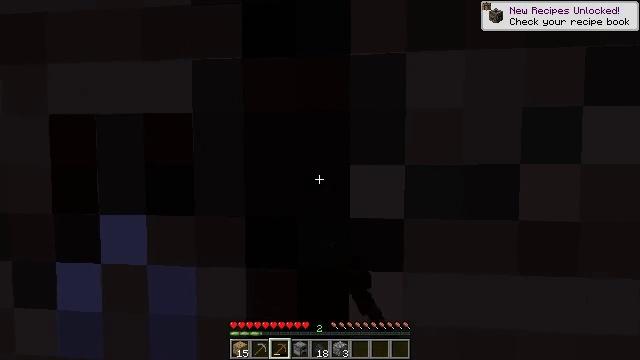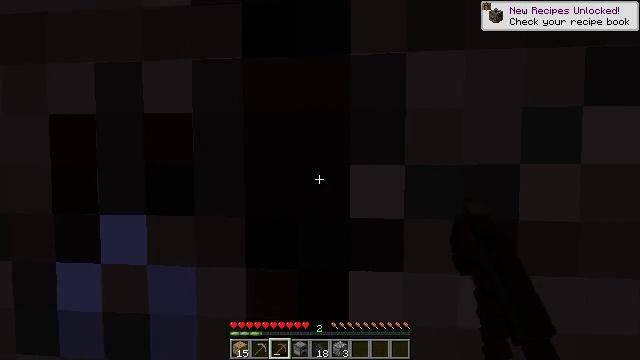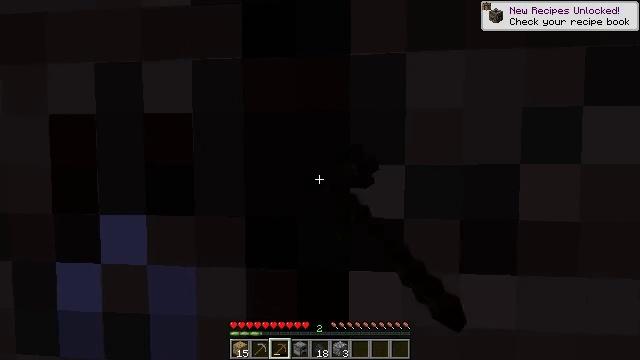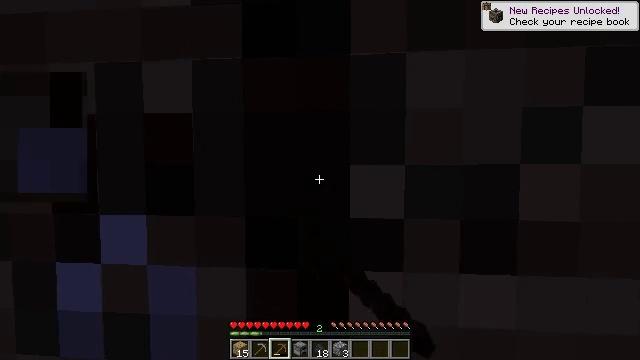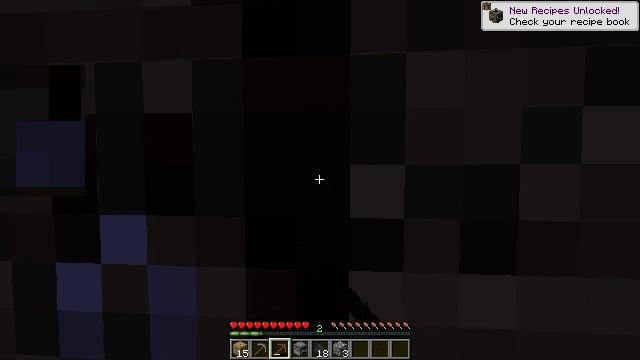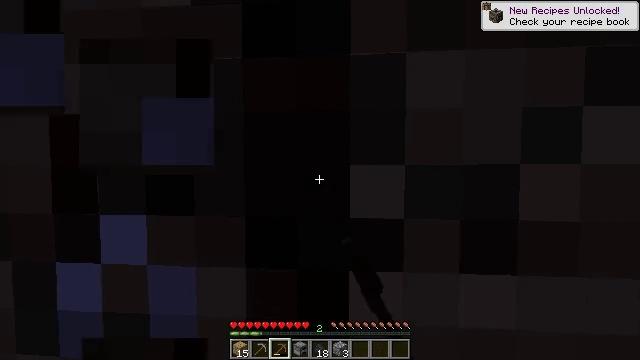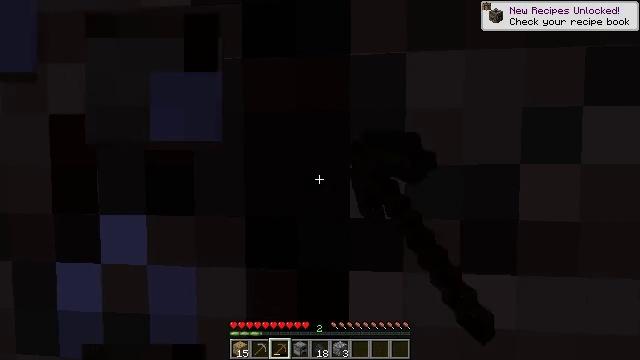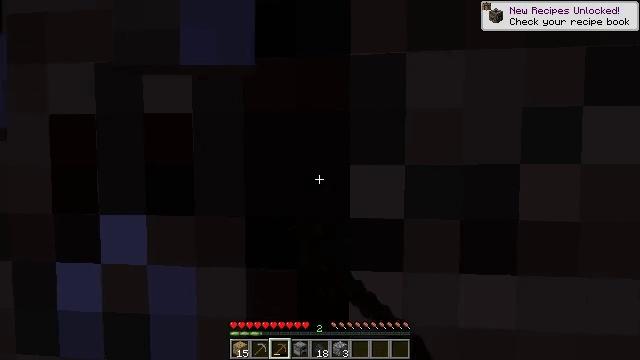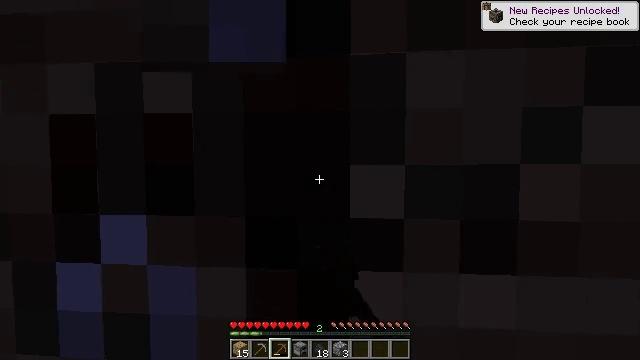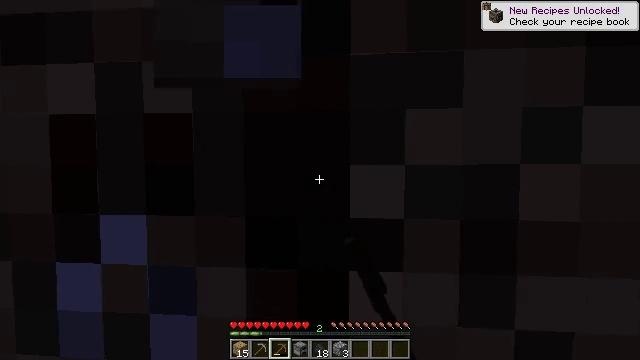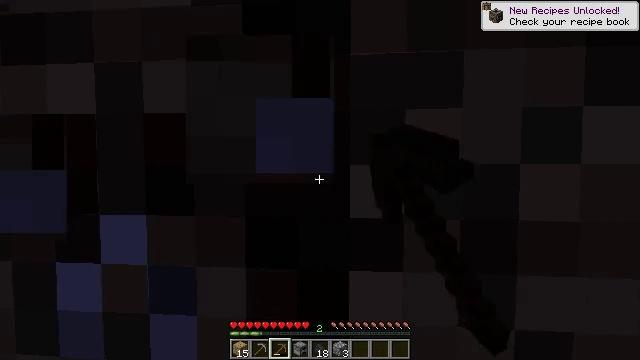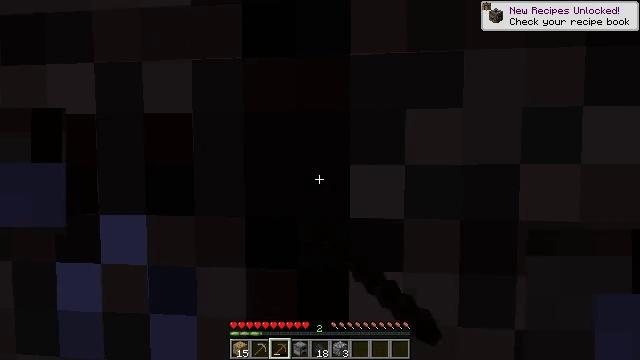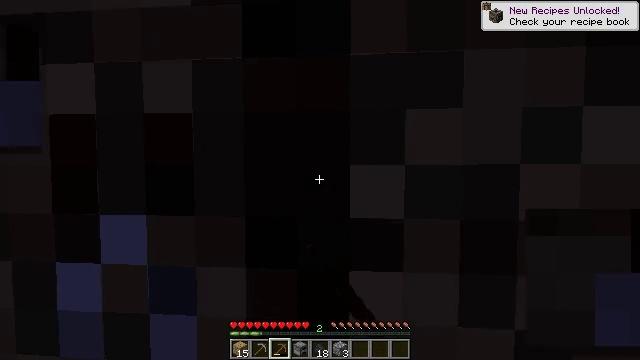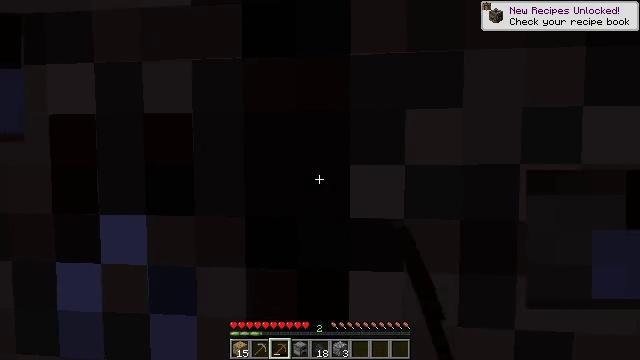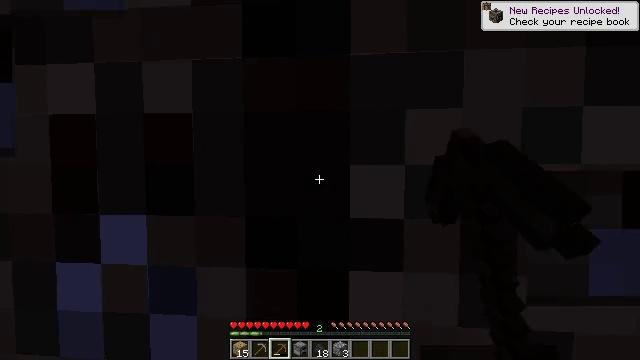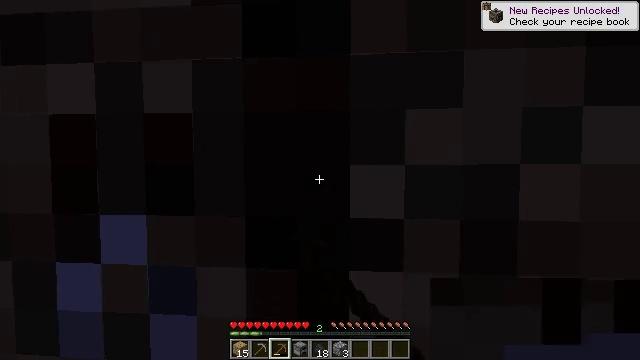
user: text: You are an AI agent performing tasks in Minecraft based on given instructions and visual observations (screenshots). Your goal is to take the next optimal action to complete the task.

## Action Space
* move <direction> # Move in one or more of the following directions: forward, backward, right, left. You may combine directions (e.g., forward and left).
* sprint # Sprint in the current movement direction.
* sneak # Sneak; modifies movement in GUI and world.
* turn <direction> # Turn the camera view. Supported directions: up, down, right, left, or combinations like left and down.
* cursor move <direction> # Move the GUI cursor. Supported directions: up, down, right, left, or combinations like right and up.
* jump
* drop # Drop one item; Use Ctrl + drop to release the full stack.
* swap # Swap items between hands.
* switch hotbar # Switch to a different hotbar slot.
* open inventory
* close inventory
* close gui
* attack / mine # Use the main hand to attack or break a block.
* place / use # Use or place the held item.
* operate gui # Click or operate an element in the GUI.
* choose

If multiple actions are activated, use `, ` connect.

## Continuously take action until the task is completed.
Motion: motion action
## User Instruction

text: Get the crafting table into the inventory.
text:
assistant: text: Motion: attack / mine
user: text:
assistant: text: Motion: attack / mine
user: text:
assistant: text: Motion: attack / mine
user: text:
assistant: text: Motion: attack / mine
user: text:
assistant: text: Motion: attack / mine
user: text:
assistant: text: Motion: attack / mine
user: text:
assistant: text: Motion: attack / mine
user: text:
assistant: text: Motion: attack / mine
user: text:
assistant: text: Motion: attack / mine
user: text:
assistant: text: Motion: attack / mine
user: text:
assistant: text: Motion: attack / mine
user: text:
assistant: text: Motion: attack / mine
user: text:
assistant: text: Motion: attack / mine
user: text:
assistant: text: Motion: attack / mine
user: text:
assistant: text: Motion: attack / mine
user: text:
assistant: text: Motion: attack / mine
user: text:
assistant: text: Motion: attack / mine
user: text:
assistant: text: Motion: attack / mine
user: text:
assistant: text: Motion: attack / mine
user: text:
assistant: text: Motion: attack / mine
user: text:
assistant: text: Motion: attack / mine
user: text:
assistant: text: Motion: attack / mine
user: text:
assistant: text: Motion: attack / mine
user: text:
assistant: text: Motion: attack / mine
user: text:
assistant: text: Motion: attack / mine
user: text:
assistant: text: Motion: attack / mine
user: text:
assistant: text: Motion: attack / mine
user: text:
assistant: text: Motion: attack / mine
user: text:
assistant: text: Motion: attack / mine
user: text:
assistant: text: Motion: attack / mine